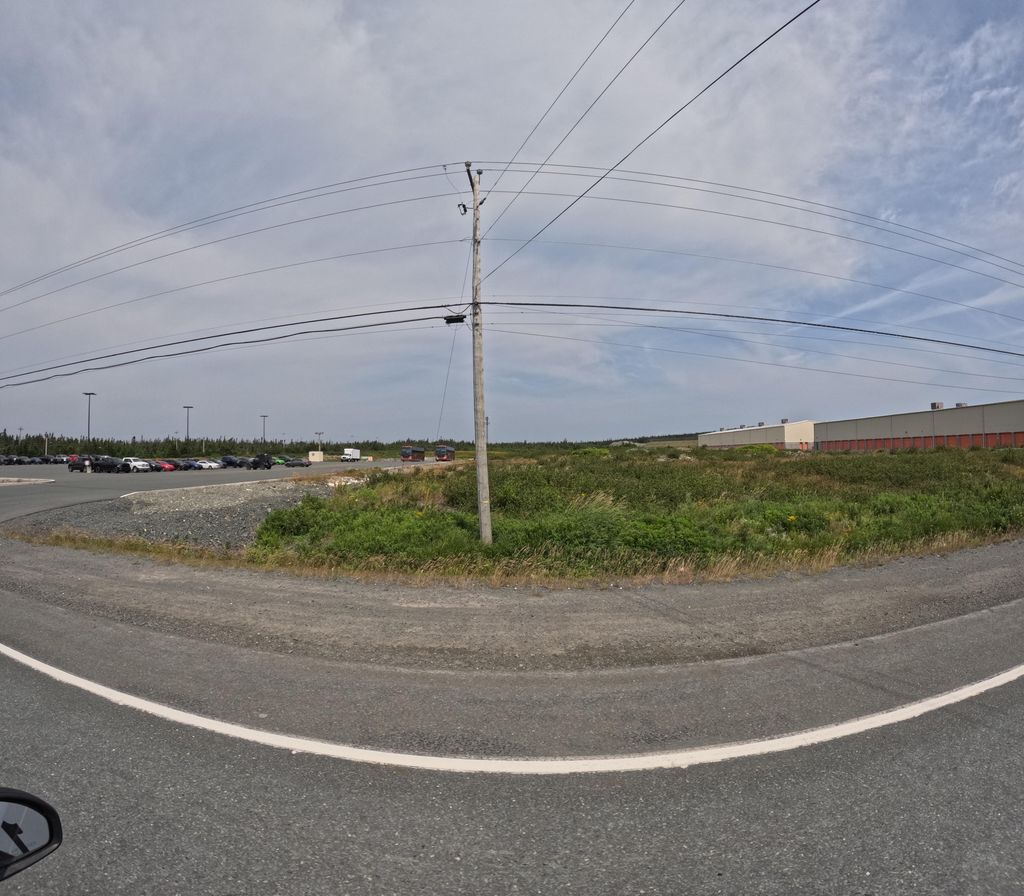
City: st_johns